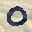
Label: 0